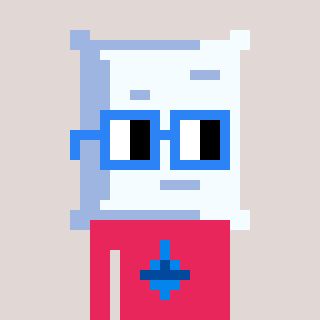
a pixel art character with square blue glasses, a pillow-shaped head and a redpinkish-colored body on a warm background